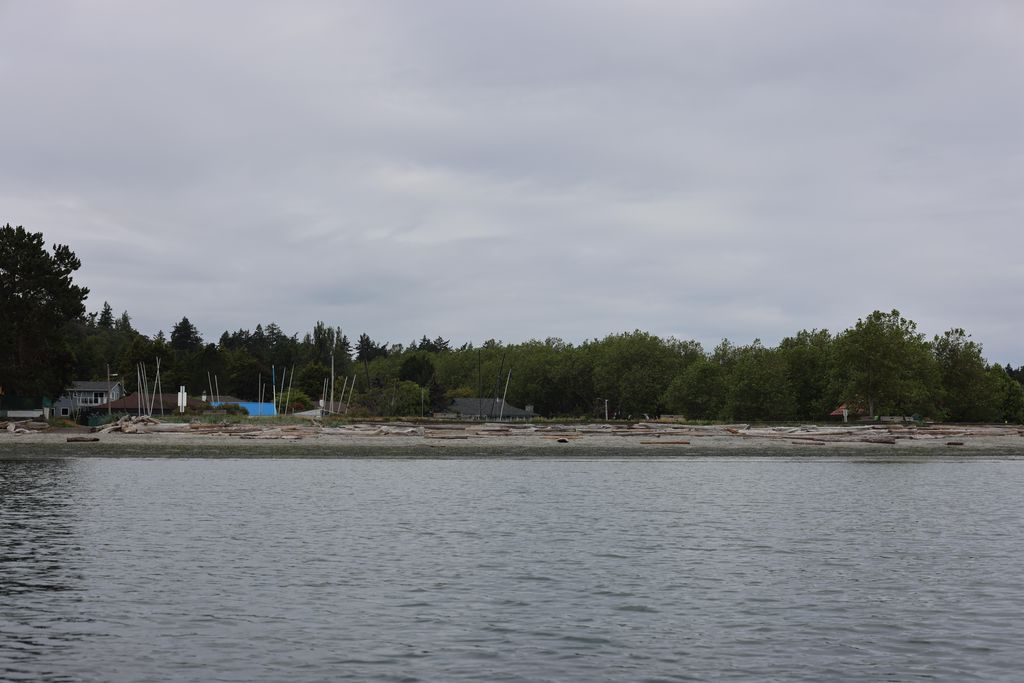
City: victoria